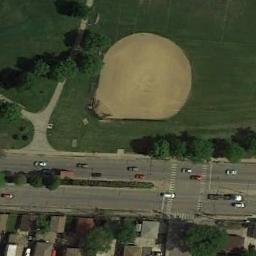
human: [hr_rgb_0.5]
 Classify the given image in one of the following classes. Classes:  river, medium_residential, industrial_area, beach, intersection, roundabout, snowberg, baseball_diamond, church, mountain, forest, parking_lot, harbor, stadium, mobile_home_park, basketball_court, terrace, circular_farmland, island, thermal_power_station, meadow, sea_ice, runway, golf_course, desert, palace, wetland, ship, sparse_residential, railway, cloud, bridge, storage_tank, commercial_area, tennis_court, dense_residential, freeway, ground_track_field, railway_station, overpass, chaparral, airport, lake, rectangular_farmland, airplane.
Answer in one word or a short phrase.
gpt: baseball_diamond